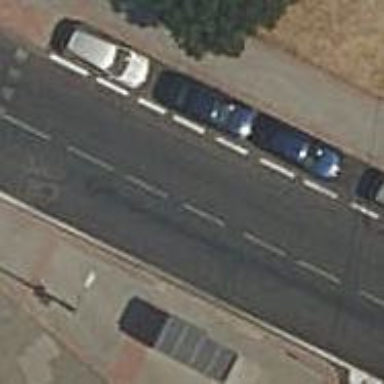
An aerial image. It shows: Public transport stop position.